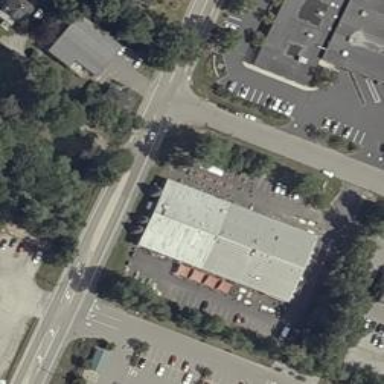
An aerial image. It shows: Building.